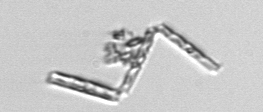
Label: Thalassionema